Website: ulta-beauty
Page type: account-selection
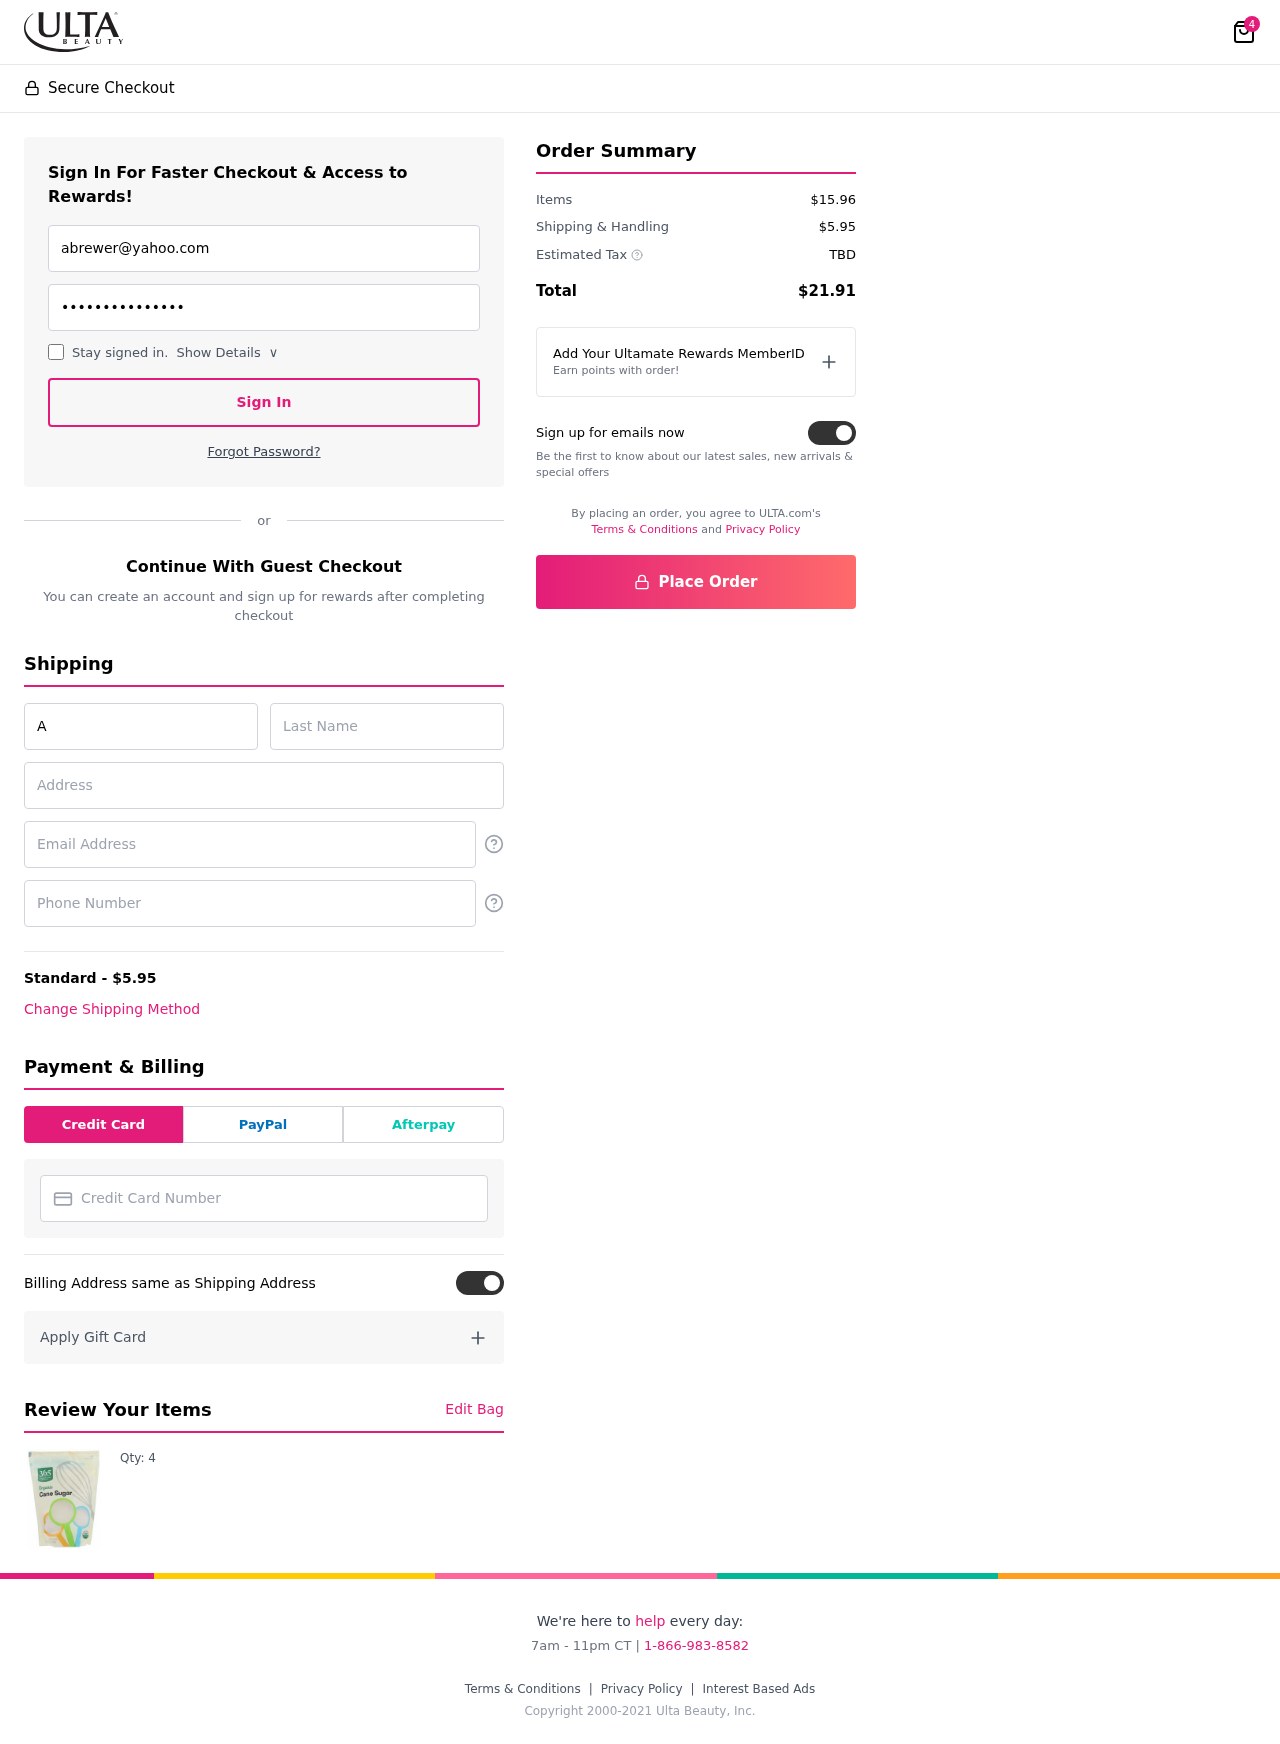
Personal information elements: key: PII_CARD_NUMBER
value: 4022 8591 0099 7761
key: PII_EMAIL
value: abrewer@yahoo.com
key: PII_EMAIL2
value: abrewer@yahoo.com
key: PII_FIRSTNAME
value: Ashley
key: PII_LASTNAME
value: Brewer
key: PII_PHONE
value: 2207804113
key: PII_STREET
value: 2280 Johnson Cliff Apt. 837
Product elements: key: PRODUCT1_QUANTITY
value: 4
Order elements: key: ORDER_NUM_ITEMS
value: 4
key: ORDER_SHIPPING_COST
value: $5.95
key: ORDER_SUBTOTAL
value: $15.96
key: ORDER_TAX
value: TBD
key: ORDER_TOTAL
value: $21.91